Aerial crown-view tile of a tropical tree (Barro Colorado Island, Panama), acquired 20241216:
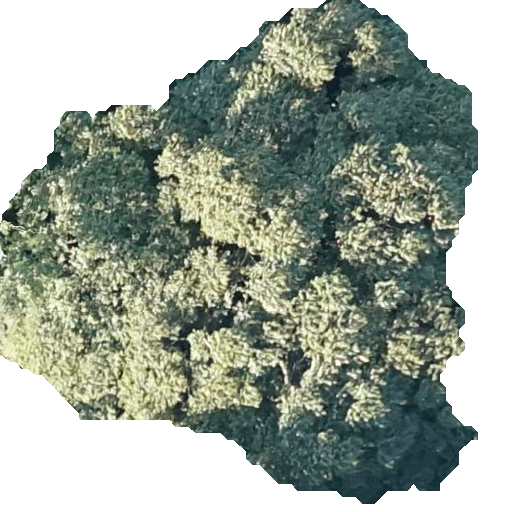
Species: Luehea seemannii
GBIF accepted scientific name: Luehea seemannii
Crown area: 250.381 m²